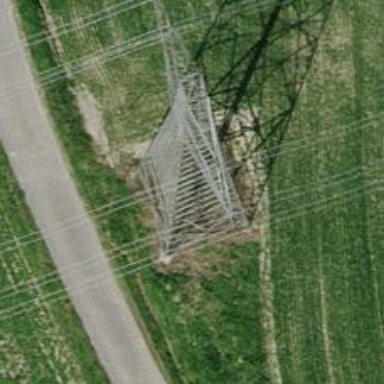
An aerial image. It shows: Power tower.